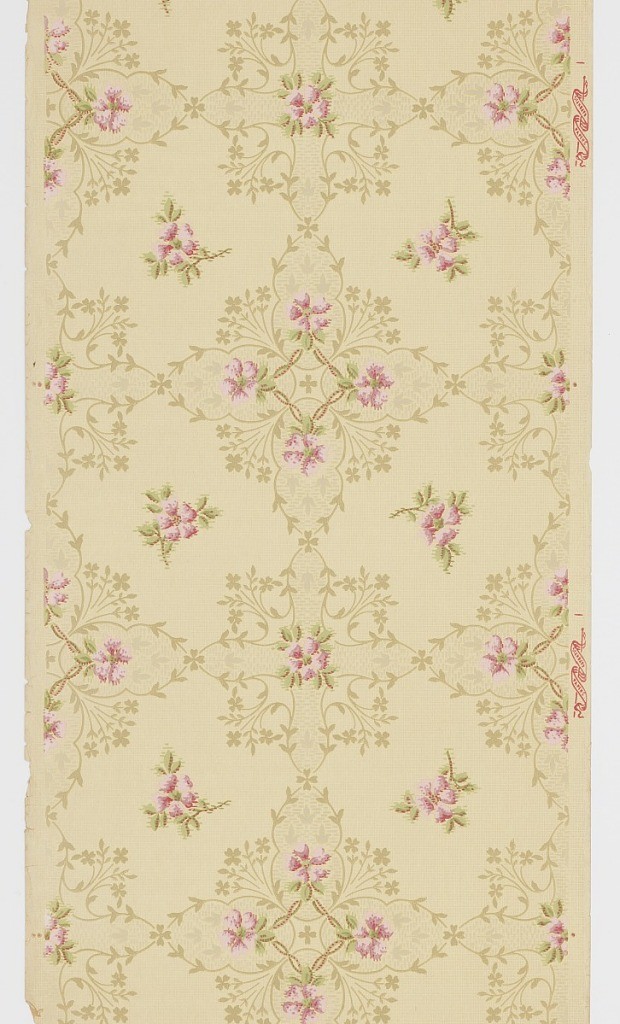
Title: Ceiling paper
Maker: Standard Wall-Paper Company, Standard Wall-Paper Company, Sandy Hill, New York
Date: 1905–1915
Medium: Machine-printed paper
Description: Connected large and medium square floral medallions with five-petal pink flower motif and foliate vining. Light-yellow ground with dotted background. Printed in pinks, greens, beige and light grey. Printed in selvedge: "Standard Papers".